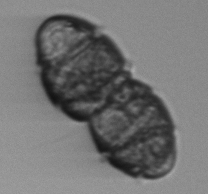
Label: Margalefidinium